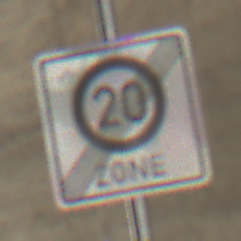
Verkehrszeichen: EndeZone20
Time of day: Midday
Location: Roofed (Tunnel)
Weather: NotSpecified
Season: NotSpecified
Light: Natural